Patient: sex F, age 55
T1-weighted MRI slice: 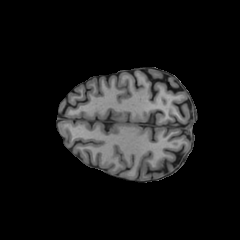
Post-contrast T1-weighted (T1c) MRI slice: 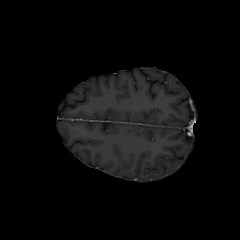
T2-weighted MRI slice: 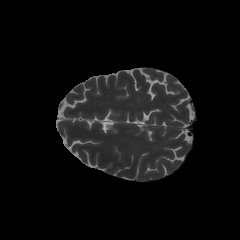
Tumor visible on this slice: no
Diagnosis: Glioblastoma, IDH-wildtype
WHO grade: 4